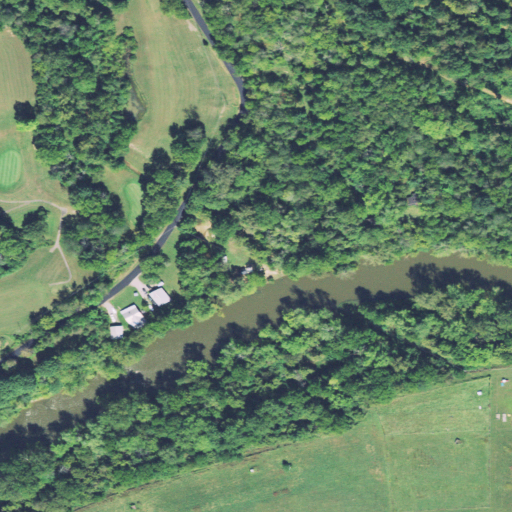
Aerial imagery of valley in Ohio named Tong Hollow containing deciduous forest, pasture, open development, open water, mixed forest, and low intensity development